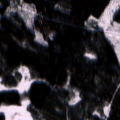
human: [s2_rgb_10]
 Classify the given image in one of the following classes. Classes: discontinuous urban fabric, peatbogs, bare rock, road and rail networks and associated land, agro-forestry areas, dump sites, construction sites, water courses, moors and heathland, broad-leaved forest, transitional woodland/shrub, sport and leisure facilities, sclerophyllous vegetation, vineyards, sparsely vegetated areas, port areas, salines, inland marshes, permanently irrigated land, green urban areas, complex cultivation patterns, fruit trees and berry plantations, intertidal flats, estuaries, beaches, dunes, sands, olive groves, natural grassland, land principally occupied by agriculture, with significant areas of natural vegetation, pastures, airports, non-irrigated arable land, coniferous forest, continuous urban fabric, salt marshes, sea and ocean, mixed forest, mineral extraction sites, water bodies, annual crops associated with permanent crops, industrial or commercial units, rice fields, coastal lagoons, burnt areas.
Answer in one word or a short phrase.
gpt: mixed forest, transitional woodland/shrub